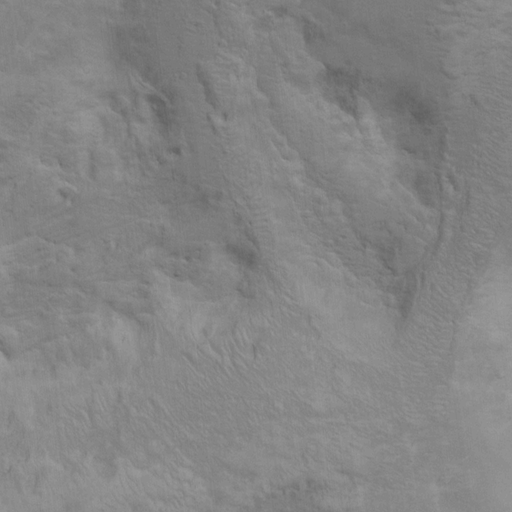
Classes present: Background, Cone